Question: I am struggling with the UIDatePicker on iPad. The setDate or .date assignment makes the DatePicker empty:
'''
UIDatePicker * dtVCpicker = [[UIDatePicker alloc] initWithFrame:CGRectZero];
dtVCpicker.datePickerMode = UIDatePickerModeDateAndTime;
dtVCpicker.date = [NSDate date];
dtVCpicker.minimumDate = [NSDate date];
[self.view.window addSubview:dtVCpicker];
'''

if I change the mode to UIDatePickerModeDate or UIDatePickerModeTime then it would look normal.
Thanks a lot for your answers!
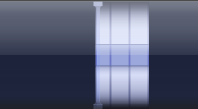
Answer: I implemented the work-around for this issue: setting the dtVCpicker.date inside the viewDidLoad made the Picker displayable.
---
In my existing code, I just added the picker inside a Popup, and so viewDidLoad wasn't called when the Popup displays. So I created a view that contains the picker, and put the view inside the Popup (and put the setDate in the viewDidLoad). It works.